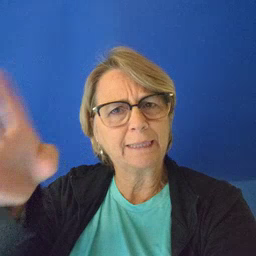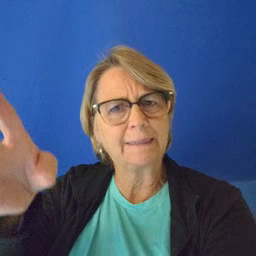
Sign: pretend